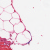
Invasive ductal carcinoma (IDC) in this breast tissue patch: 0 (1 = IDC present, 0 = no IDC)